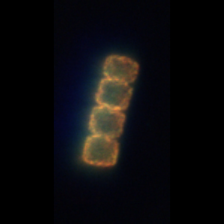
Taxon: Lauderia_Hemiaulus
Group: Diatoms